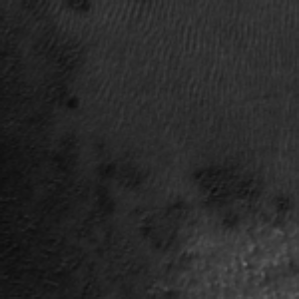
Label: frost